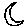
Label: moon